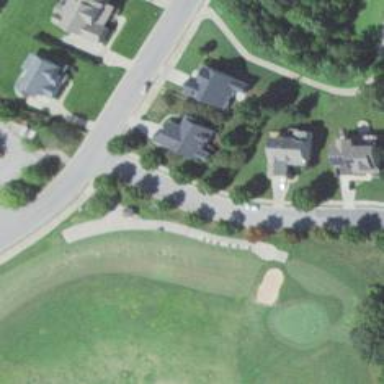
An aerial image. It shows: Path for both road and golf.